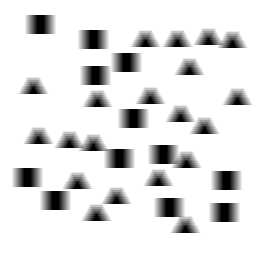
Squares: 12
Triangles: 20
Stars: 0
Total shapes: 32